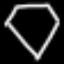
Label: diamond